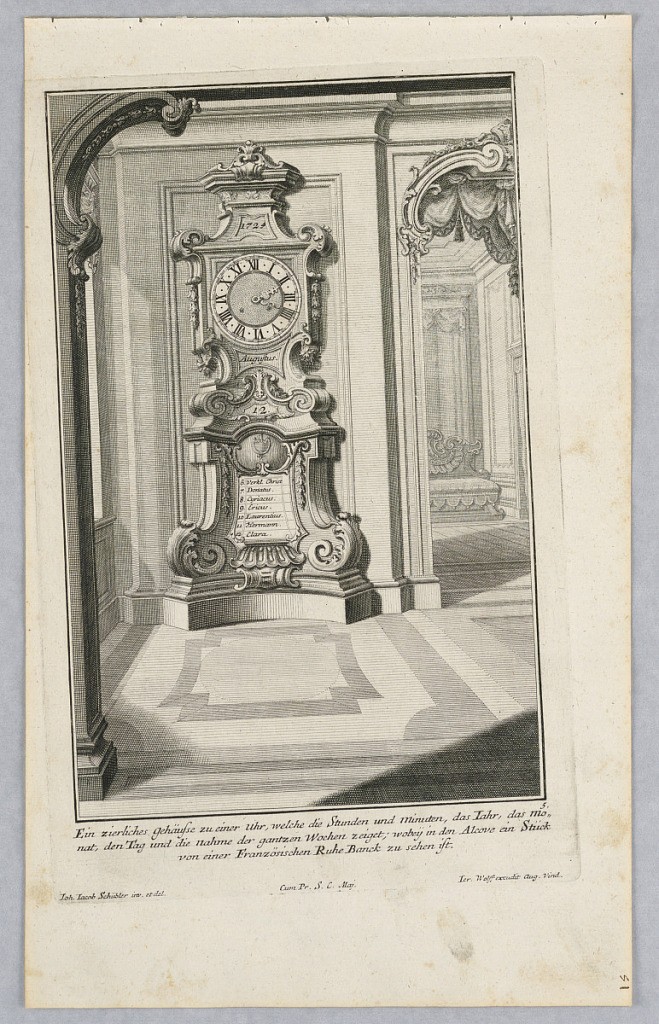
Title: Funffte Ausgab seiner vorhabenden werckes...Unterschiedliche Neu Inventirte Verkleiden Zu Modernen und Astonmischen Perpendicul-Uhren...
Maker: Johann Jakob Schübler, German, 1689–1741
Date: ca. 1720
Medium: Engraving on cream laid paper
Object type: Print
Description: Plate 5. Design for a large, free standing case clock with face mounted on large pedestal base. Date, year, month and day displayed. Scene into bedroom at right.